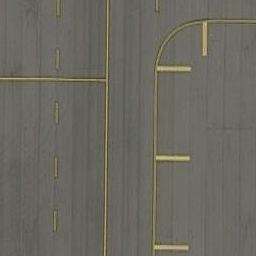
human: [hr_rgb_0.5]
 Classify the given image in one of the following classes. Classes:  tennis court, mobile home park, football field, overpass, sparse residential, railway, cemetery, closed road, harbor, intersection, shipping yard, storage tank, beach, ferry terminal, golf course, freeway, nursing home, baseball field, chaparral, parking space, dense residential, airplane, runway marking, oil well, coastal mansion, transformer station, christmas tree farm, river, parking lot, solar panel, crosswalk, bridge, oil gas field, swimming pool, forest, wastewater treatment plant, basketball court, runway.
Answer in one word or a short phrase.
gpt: runway marking